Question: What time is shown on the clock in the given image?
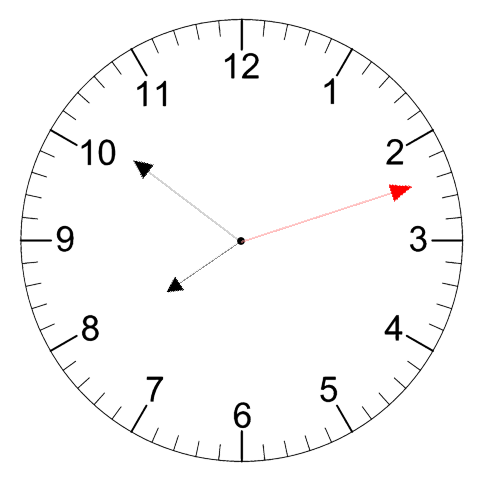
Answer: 07:51:12